Interaction volume radius: 10 \u00c5
Interaction volume height: 15 \u00c5
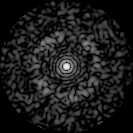
Disorder parameter: 0.8459